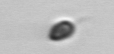
Label: flagellate